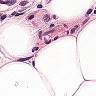
Metastatic tissue present: yes